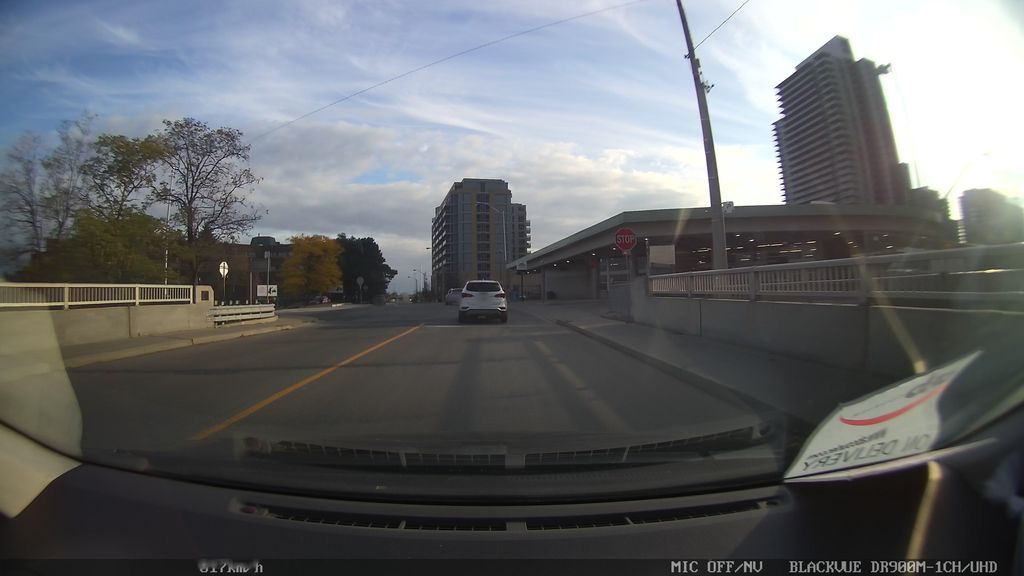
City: toronto